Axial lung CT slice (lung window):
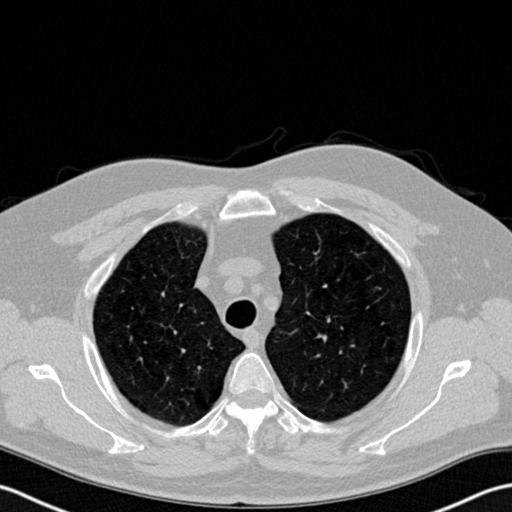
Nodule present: no